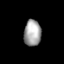
Tissue: lung
Cell type: T cells
Senescence score: 0.6411
Nuclear area (px): 442
Mean DAPI intensity: 163.335